Question: I have an image gallery html page with a div that gets populated from a javascript file.
Here is the html page
'''
<!DOCTYPE html>
<html>
<head>
<meta charset="US-ASCII">
<title>Gallery</title>
</head>
<body>
<div id="example"></div>
<script src="js/gallery.js"></script>
</body>
</html>
'''
and here is the gallery.js file
'''
var images = [ "img/mccc/001.jpg", "img/mccc/002.jpg", "img/mccc/003.jpg",
"img/mccc/004.jpg", "img/mccc/005.jpg", "img/mccc/006.jpg",
"img/mccc/007.jpg", "img/mccc/008.jpg", "img/mccc/009.jpg",
"img/mccc/010.jpg", "img/mccc/011.jpg", "img/mccc/012.jpg",
"img/mccc/013.jpg", "img/mccc/014.jpg", "img/mccc/015.jpg",
"img/mccc/016.jpg", "img/mccc/017.jpg", "img/mccc/018.jpg",
"img/mccc/019.jpg", "img/mccc/020.jpg", "img/mccc/021.jpg",
"img/mccc/022.jpg", "img/mccc/023.jpg", "img/mccc/024.jpg",
"img/mccc/025.jpg" ];
var code = "";
for ( var i in images) {
code += '<img src="' + i + '" alt="image not available">';
}
document.getElementById("example").innerHTML = code;
'''
the 'img' folder which contains the 'mccc' folder is in the same directory as my gallery.html and 'js' folder, and yes, the images named 001.jpg-025.jpg are in the 'mccc' folder.
This is what I get when I load the page

Any ideas?
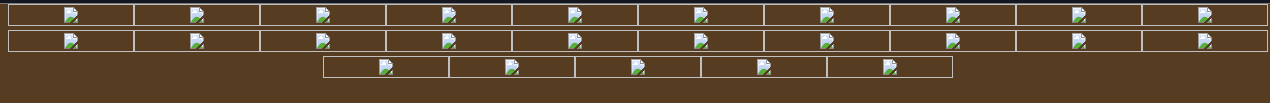
Answer: Change this:
'''
for ( var i in images) {
code += '<img src="' + i + '" alt="image not available">';
}
'''
To this:
'''
for ( var i = 0; i < images.length; i++) {
code += '<img src="' + images[i] + '" alt="image not available">';
}
'''
The 'for ( var foo in bar )' construct doesn't do what you think it does. It iterates the of the object, which in the case of the array are unordered array indices, not array values.
Note: Several answers suggest you keep the 'for...in' syntax and index your array properly. This will probably work in the basic case, but it is not recommended for two reasons:
1. Iterting an array in this way is not guaranteed to go in index order. So if you want your images in the same order as they appear in the array, you could get burned.
2. The for...in syntax iterates all properties of the array, not just elements in the array. A base array like you have here, with no magic in play from third party libraries, etc..., does not have any additional properties. But it might, and then your code would break.
The way to iterate an array is with a standard 'for' loop. See <URL> which says:
> for..in should not be used to iterate over an Array where index order is important. Array indexes are just enumerable properties with integer names and are otherwise identical to general Object properties. There is no guarantee that for...in will return the indexes in any particular order and it will return all enumerable properties, including those with non-integer names and those that are inherited.Because the order of iteration is implementation dependent, iterating over an array may not visit elements in a consistent order. Therefore it is better to use a for loop with a numeric index (or Array.forEach or the non-standard for...of loop) when iterating over arrays where the order of access is important.